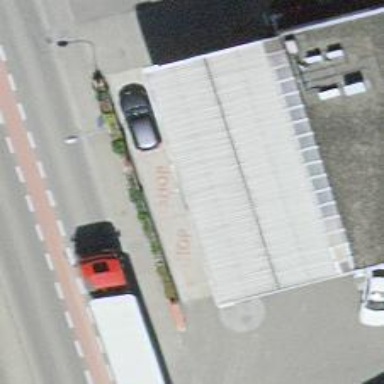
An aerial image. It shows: Fuel station.